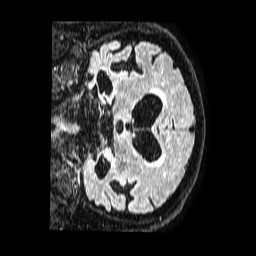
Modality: FLAIR
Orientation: coronal
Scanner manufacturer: philips
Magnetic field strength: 1.5 T
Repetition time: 4.8 s
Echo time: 0.3 s